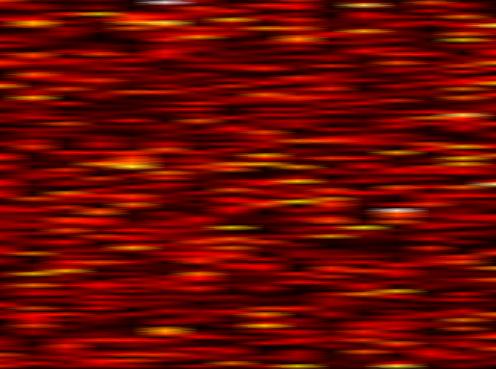
Label: UFMC